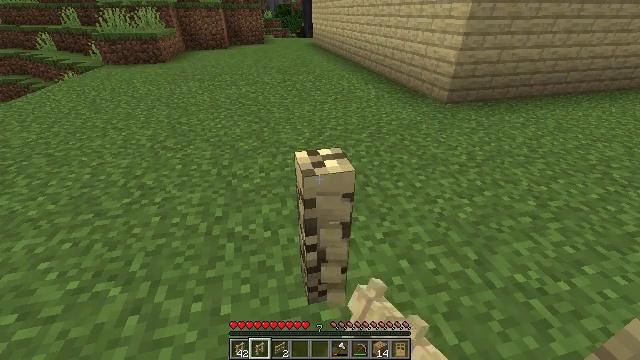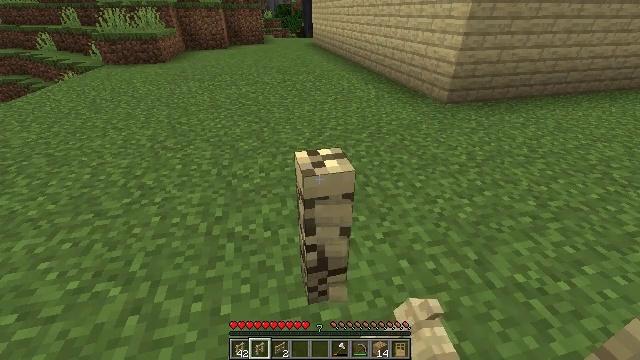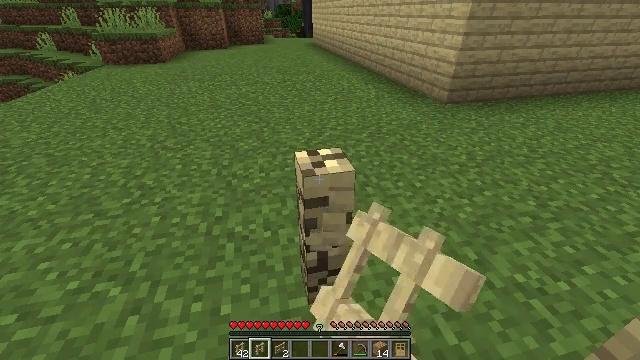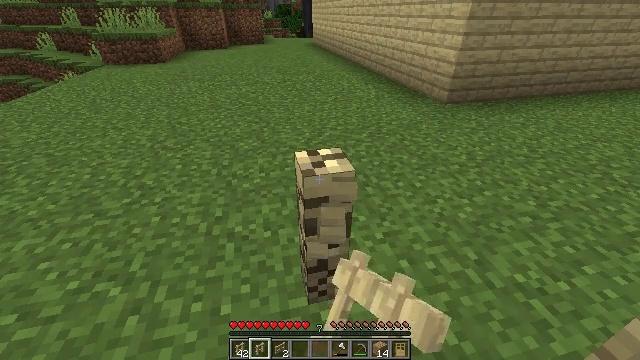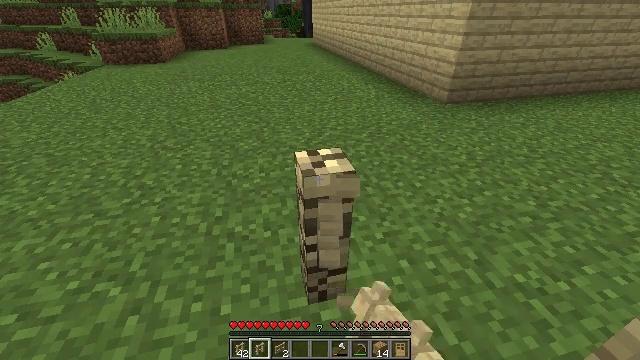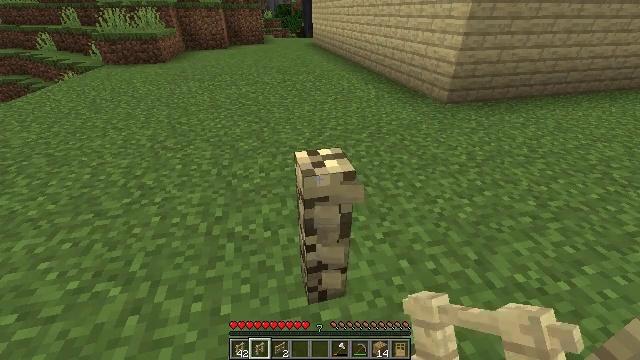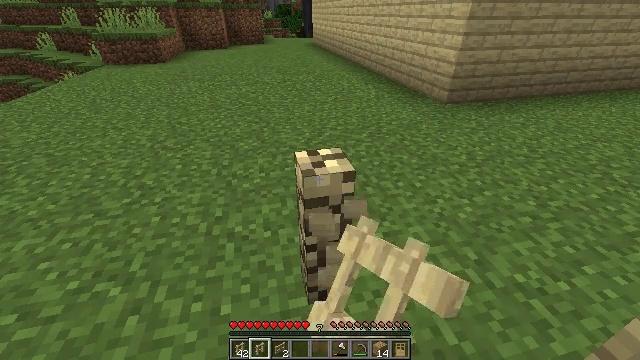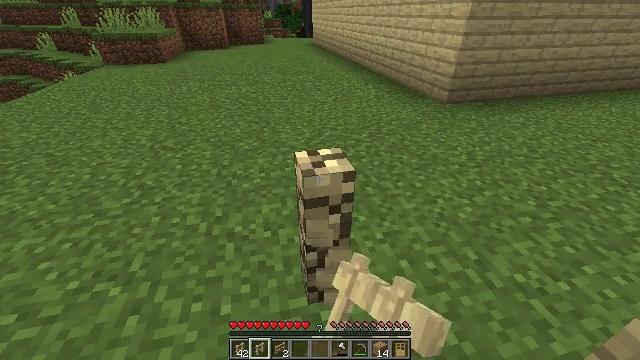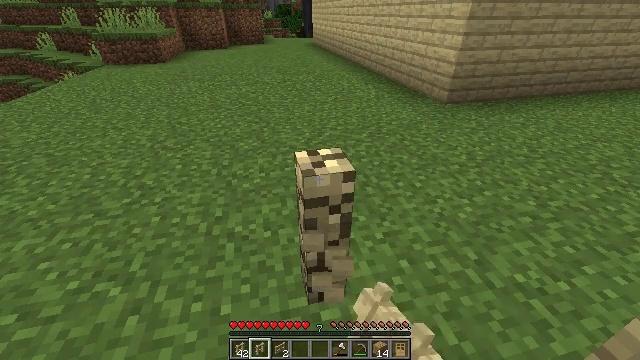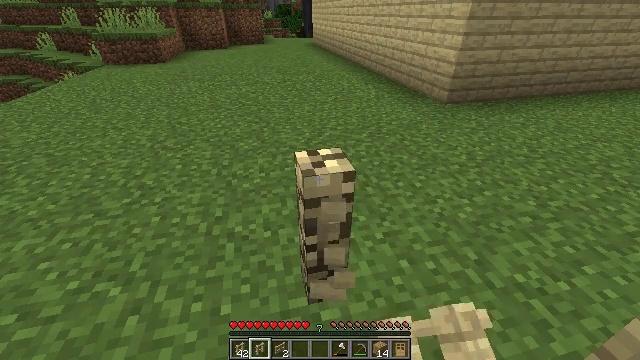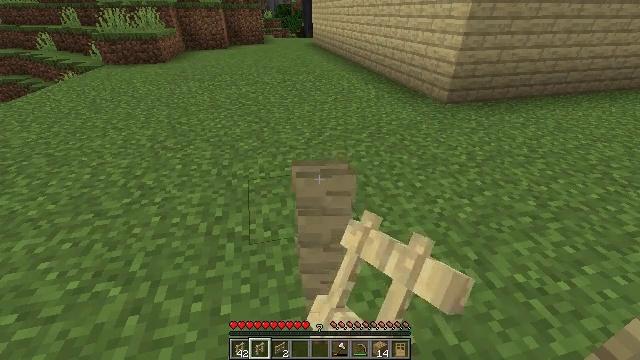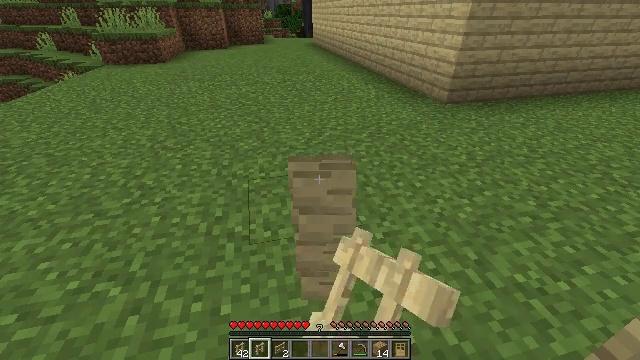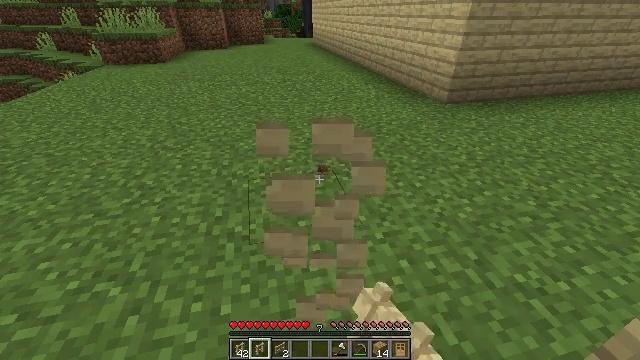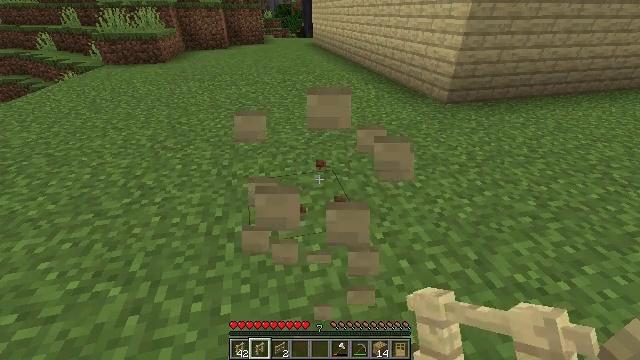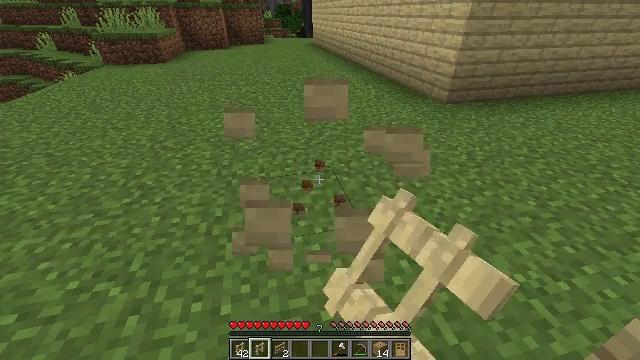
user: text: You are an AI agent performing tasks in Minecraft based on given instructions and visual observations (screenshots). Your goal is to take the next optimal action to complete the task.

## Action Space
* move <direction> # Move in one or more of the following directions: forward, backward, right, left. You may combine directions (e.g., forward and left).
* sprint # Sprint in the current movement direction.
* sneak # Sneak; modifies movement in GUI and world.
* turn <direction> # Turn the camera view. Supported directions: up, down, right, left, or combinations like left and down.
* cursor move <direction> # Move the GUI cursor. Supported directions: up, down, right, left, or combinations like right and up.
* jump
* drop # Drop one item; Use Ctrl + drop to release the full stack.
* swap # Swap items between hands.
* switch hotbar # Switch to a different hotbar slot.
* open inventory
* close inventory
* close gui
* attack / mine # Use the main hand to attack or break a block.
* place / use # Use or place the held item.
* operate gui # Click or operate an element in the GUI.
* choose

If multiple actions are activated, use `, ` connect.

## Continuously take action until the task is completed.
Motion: motion action
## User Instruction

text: Left click to destroy the birch fence.
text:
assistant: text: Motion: attack / mine
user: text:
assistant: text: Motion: attack / mine
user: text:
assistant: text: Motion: attack / mine
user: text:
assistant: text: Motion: attack / mine
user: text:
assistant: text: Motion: attack / mine
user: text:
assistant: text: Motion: attack / mine
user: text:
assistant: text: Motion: attack / mine
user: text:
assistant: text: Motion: attack / mine
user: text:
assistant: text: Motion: attack / mine
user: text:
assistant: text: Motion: attack / mine
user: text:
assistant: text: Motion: attack / mine
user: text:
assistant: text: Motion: attack / mine
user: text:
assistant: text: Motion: attack / mine
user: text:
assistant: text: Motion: attack / mine
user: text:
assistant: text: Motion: attack / mine